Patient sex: M
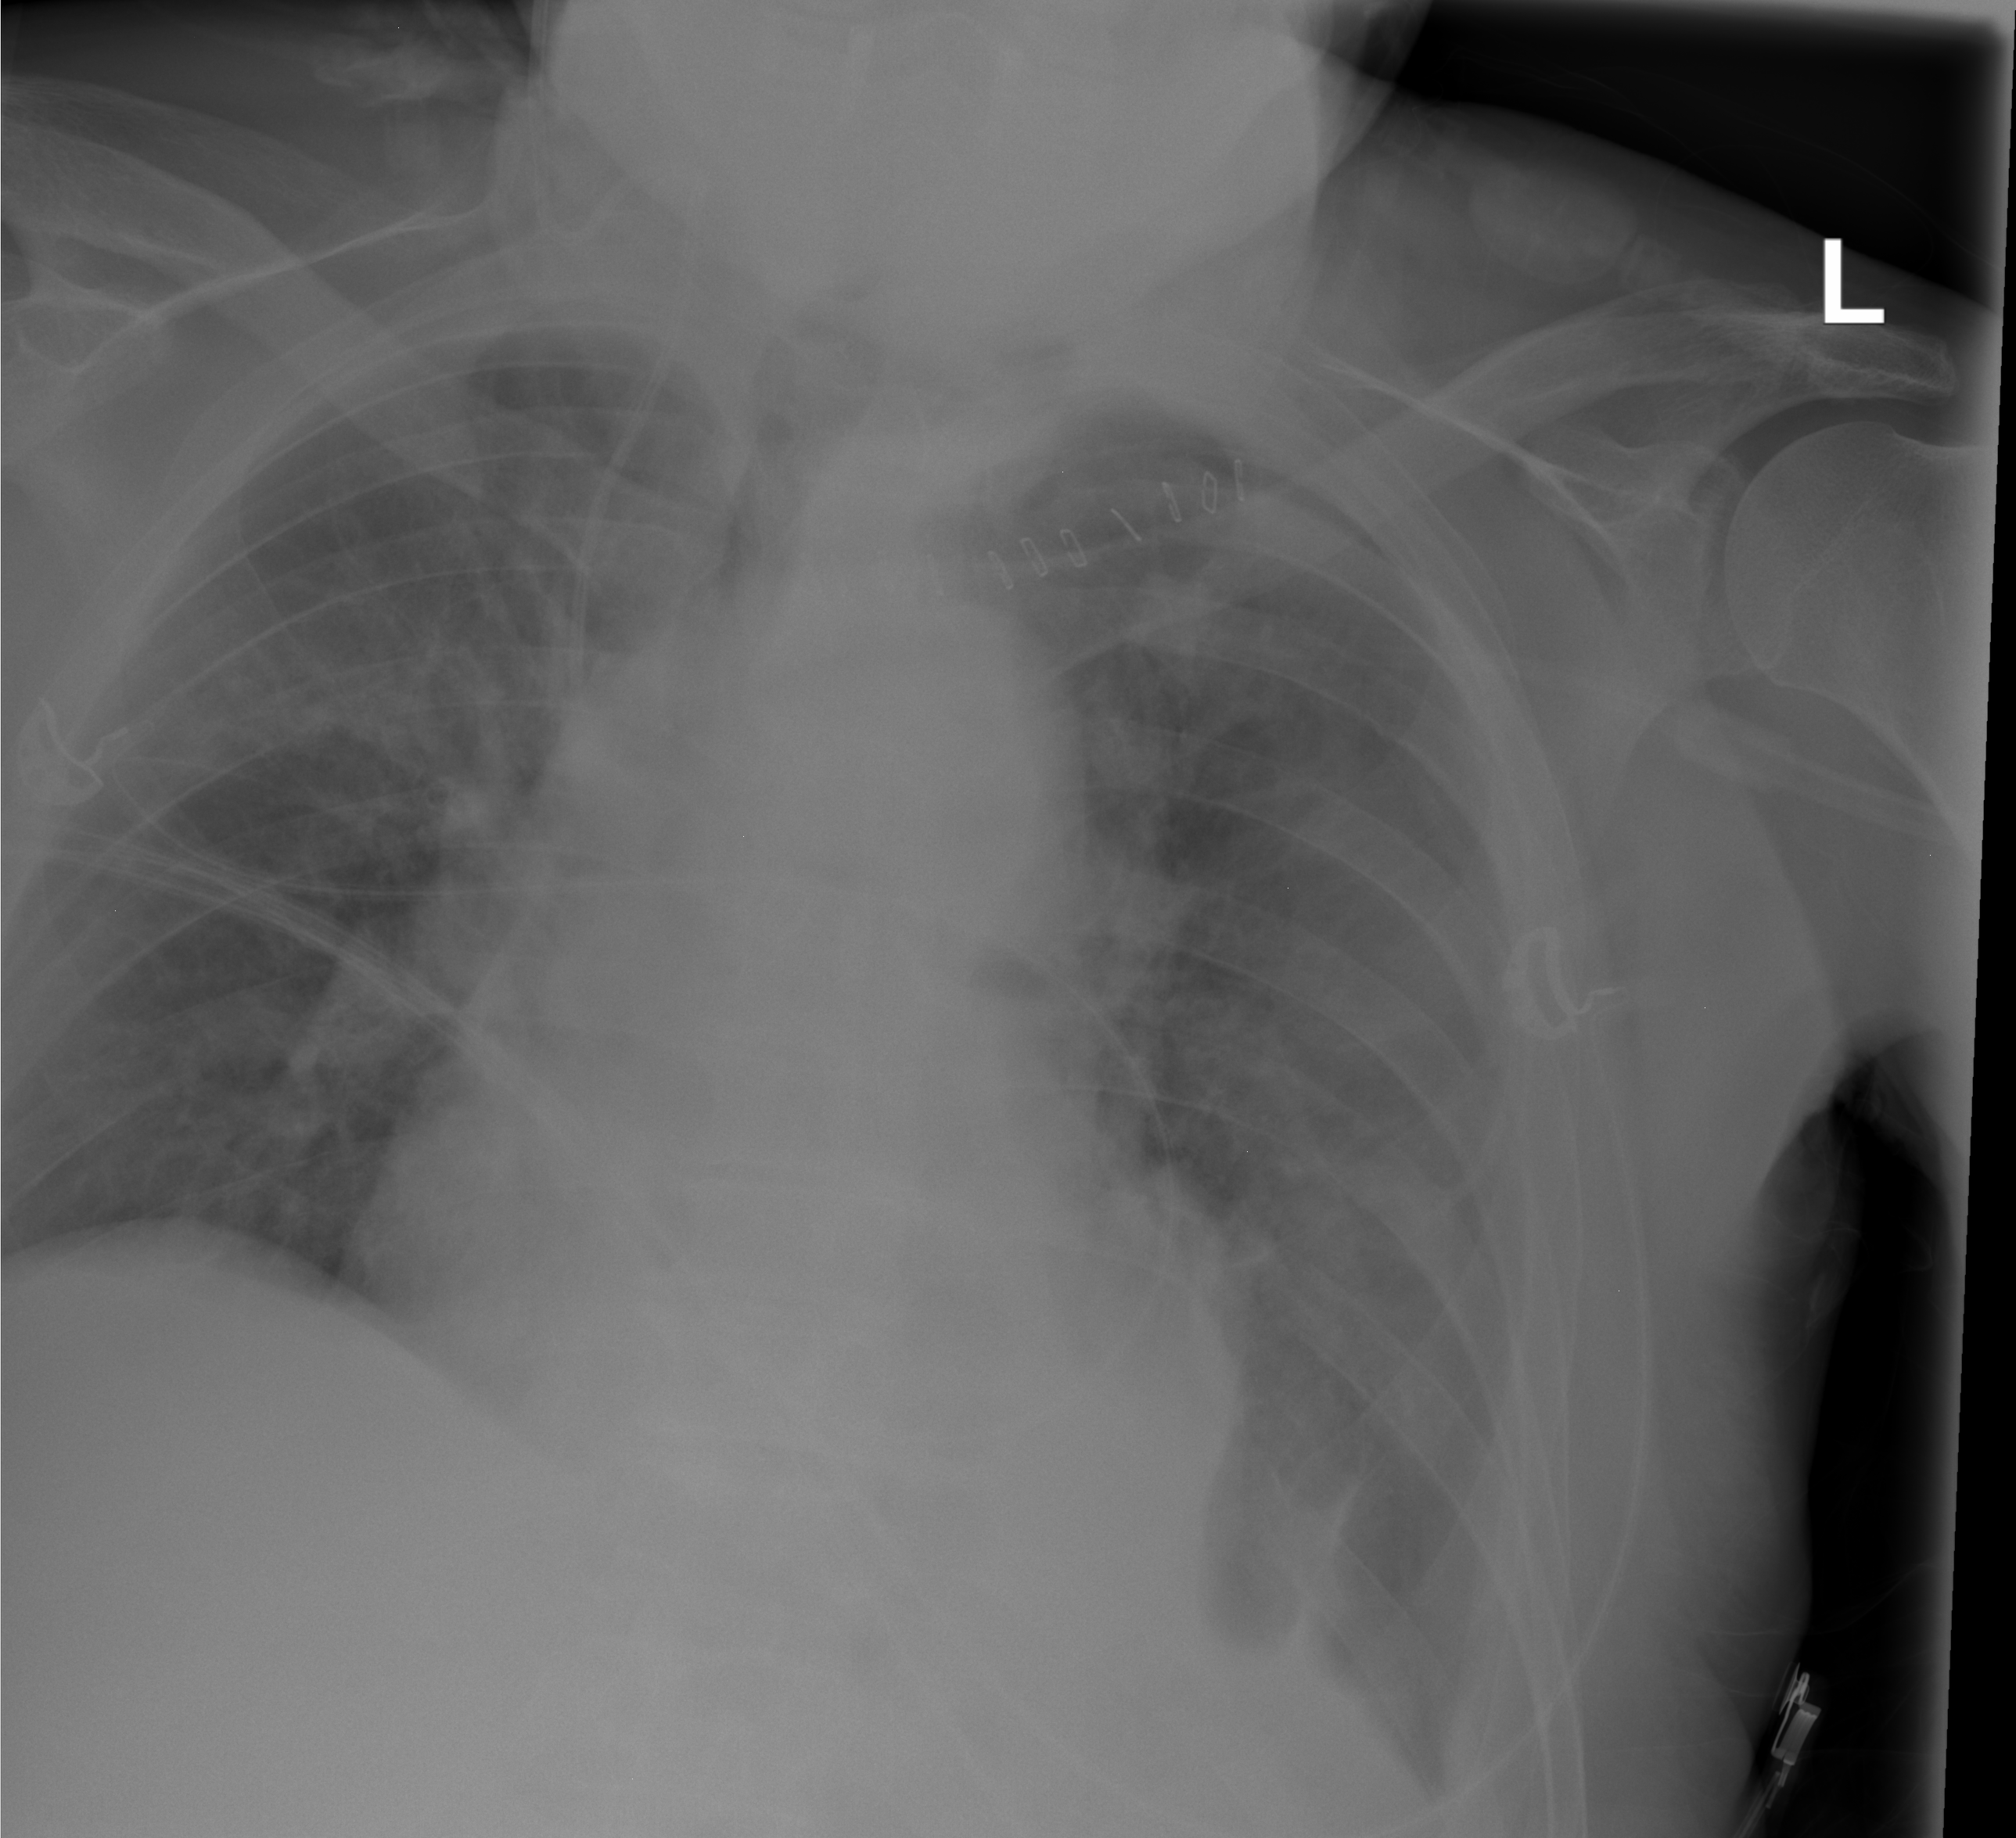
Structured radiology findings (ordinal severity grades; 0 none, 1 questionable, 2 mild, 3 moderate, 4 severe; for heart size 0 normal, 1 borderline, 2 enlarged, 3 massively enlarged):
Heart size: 0
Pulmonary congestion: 0
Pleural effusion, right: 0
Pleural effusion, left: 1
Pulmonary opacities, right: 0
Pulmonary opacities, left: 0
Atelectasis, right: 0
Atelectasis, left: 1